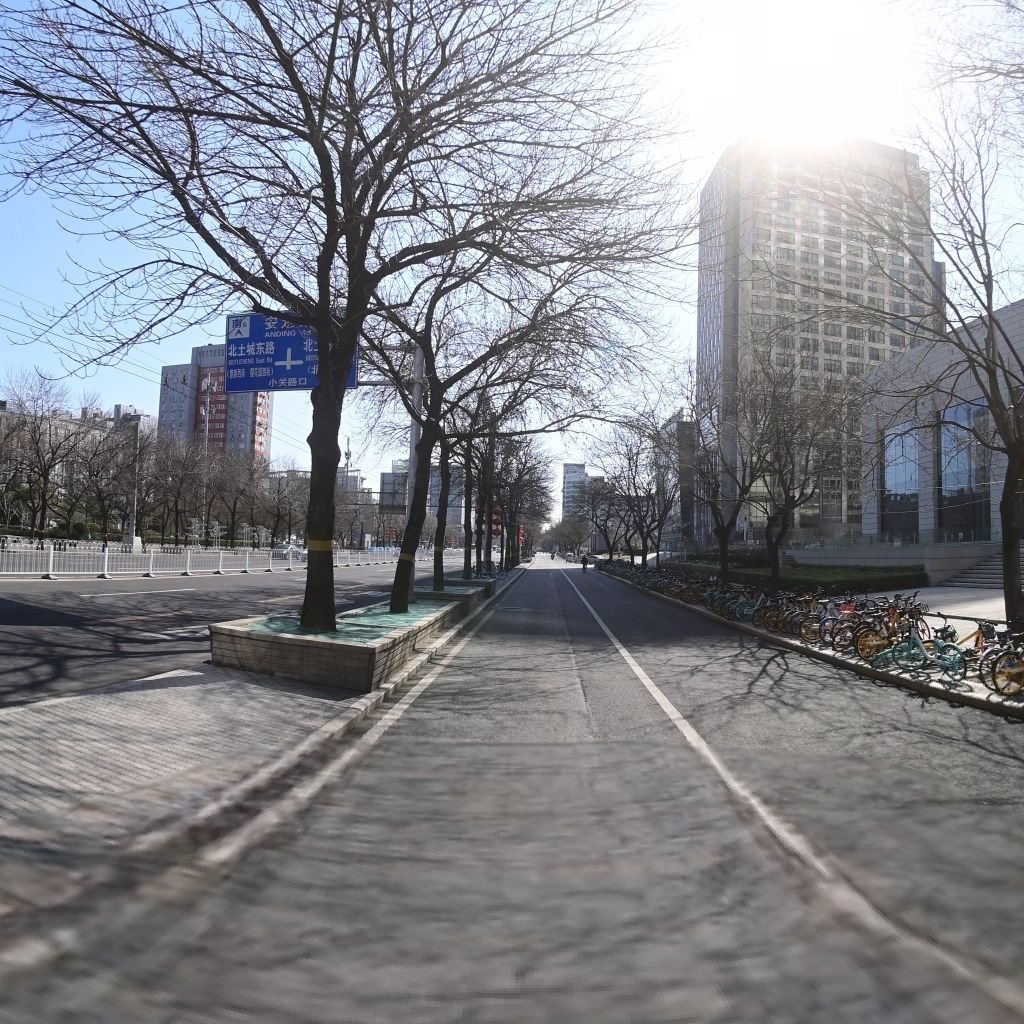
Region: Chaoyang
Road damage annotations: longitudinal crack